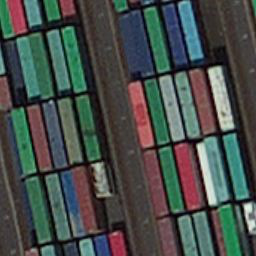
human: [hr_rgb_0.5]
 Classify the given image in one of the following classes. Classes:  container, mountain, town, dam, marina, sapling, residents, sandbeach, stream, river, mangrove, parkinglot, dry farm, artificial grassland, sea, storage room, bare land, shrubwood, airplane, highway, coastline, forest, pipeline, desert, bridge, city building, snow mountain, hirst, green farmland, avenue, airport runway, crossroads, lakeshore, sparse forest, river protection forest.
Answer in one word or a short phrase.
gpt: container